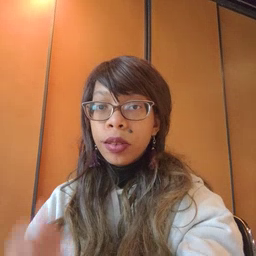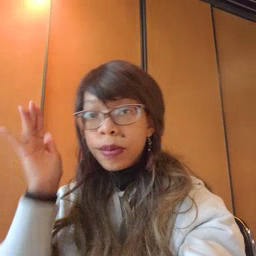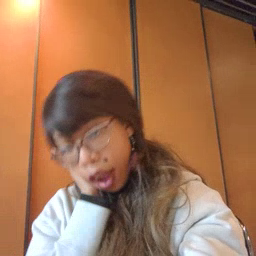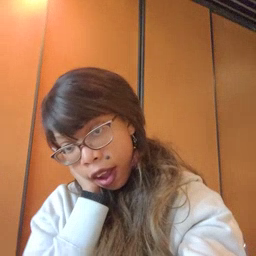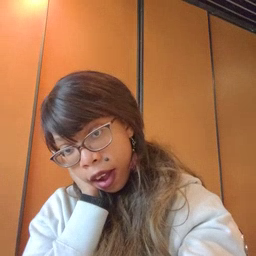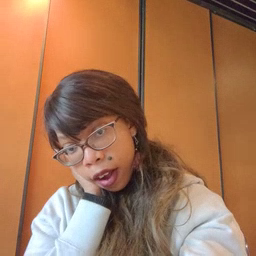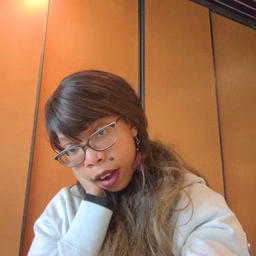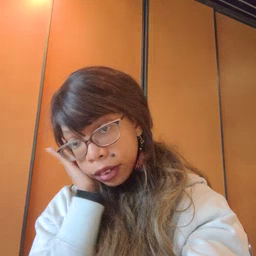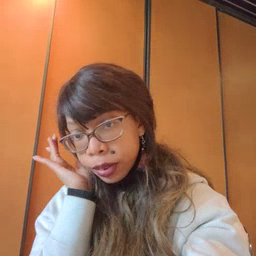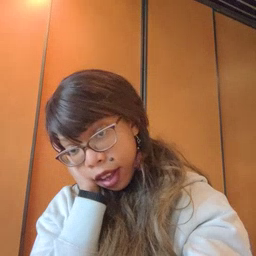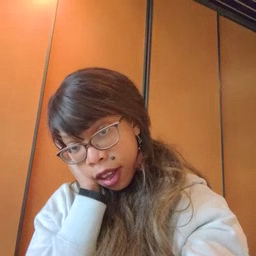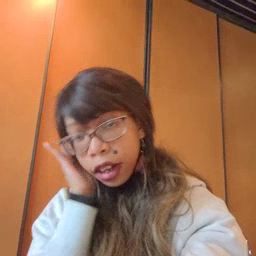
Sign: bed